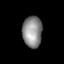
Tissue: lung
Cell type: Epithelial cells
Senescence score: 0.1189
Nuclear area (px): 605
Mean DAPI intensity: 138.808